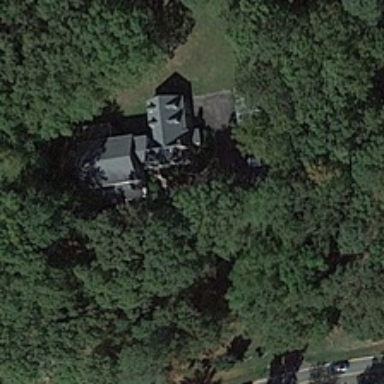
Many green trees are around a building near a road .